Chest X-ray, PA view. Patient: 50 years old, sex M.
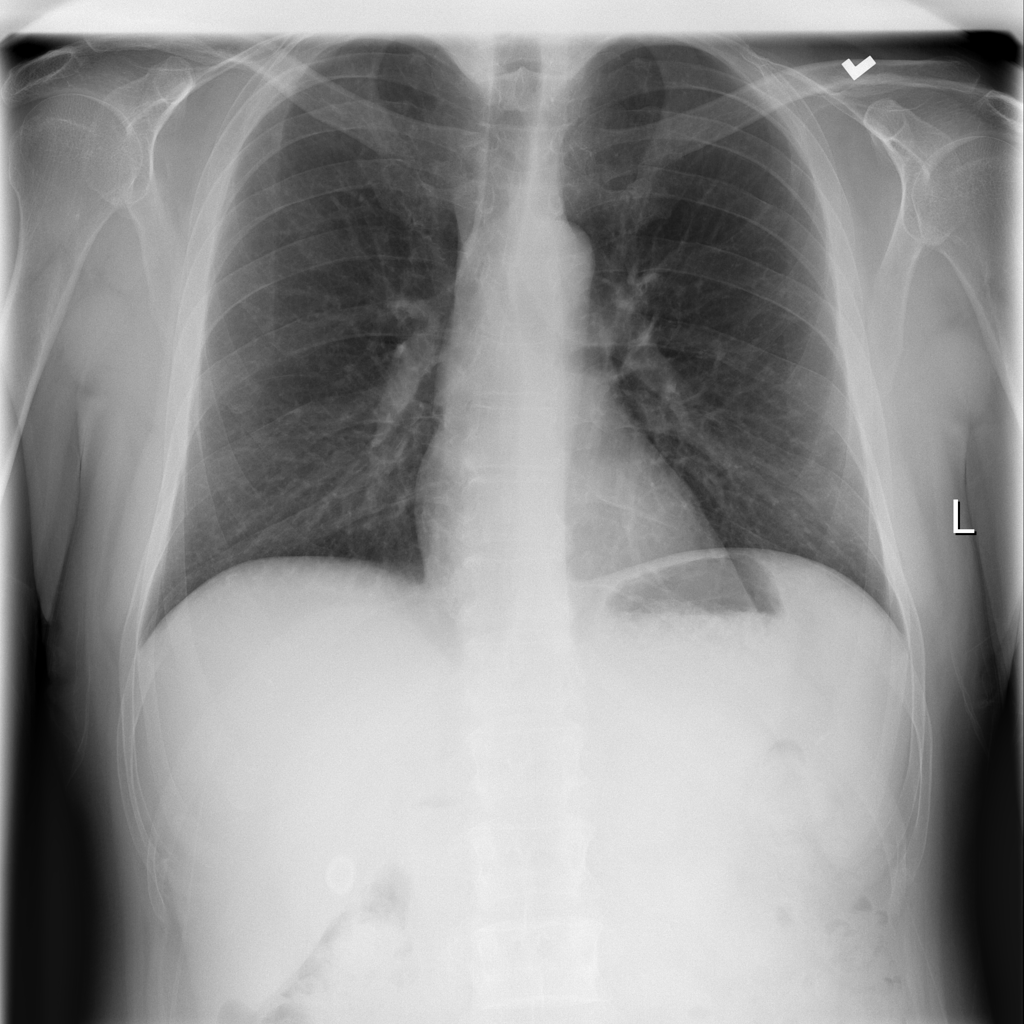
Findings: No Finding